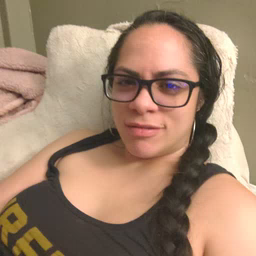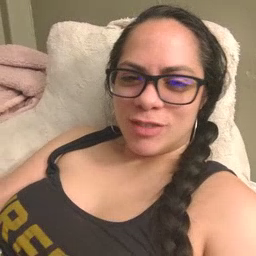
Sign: cheek